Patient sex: F
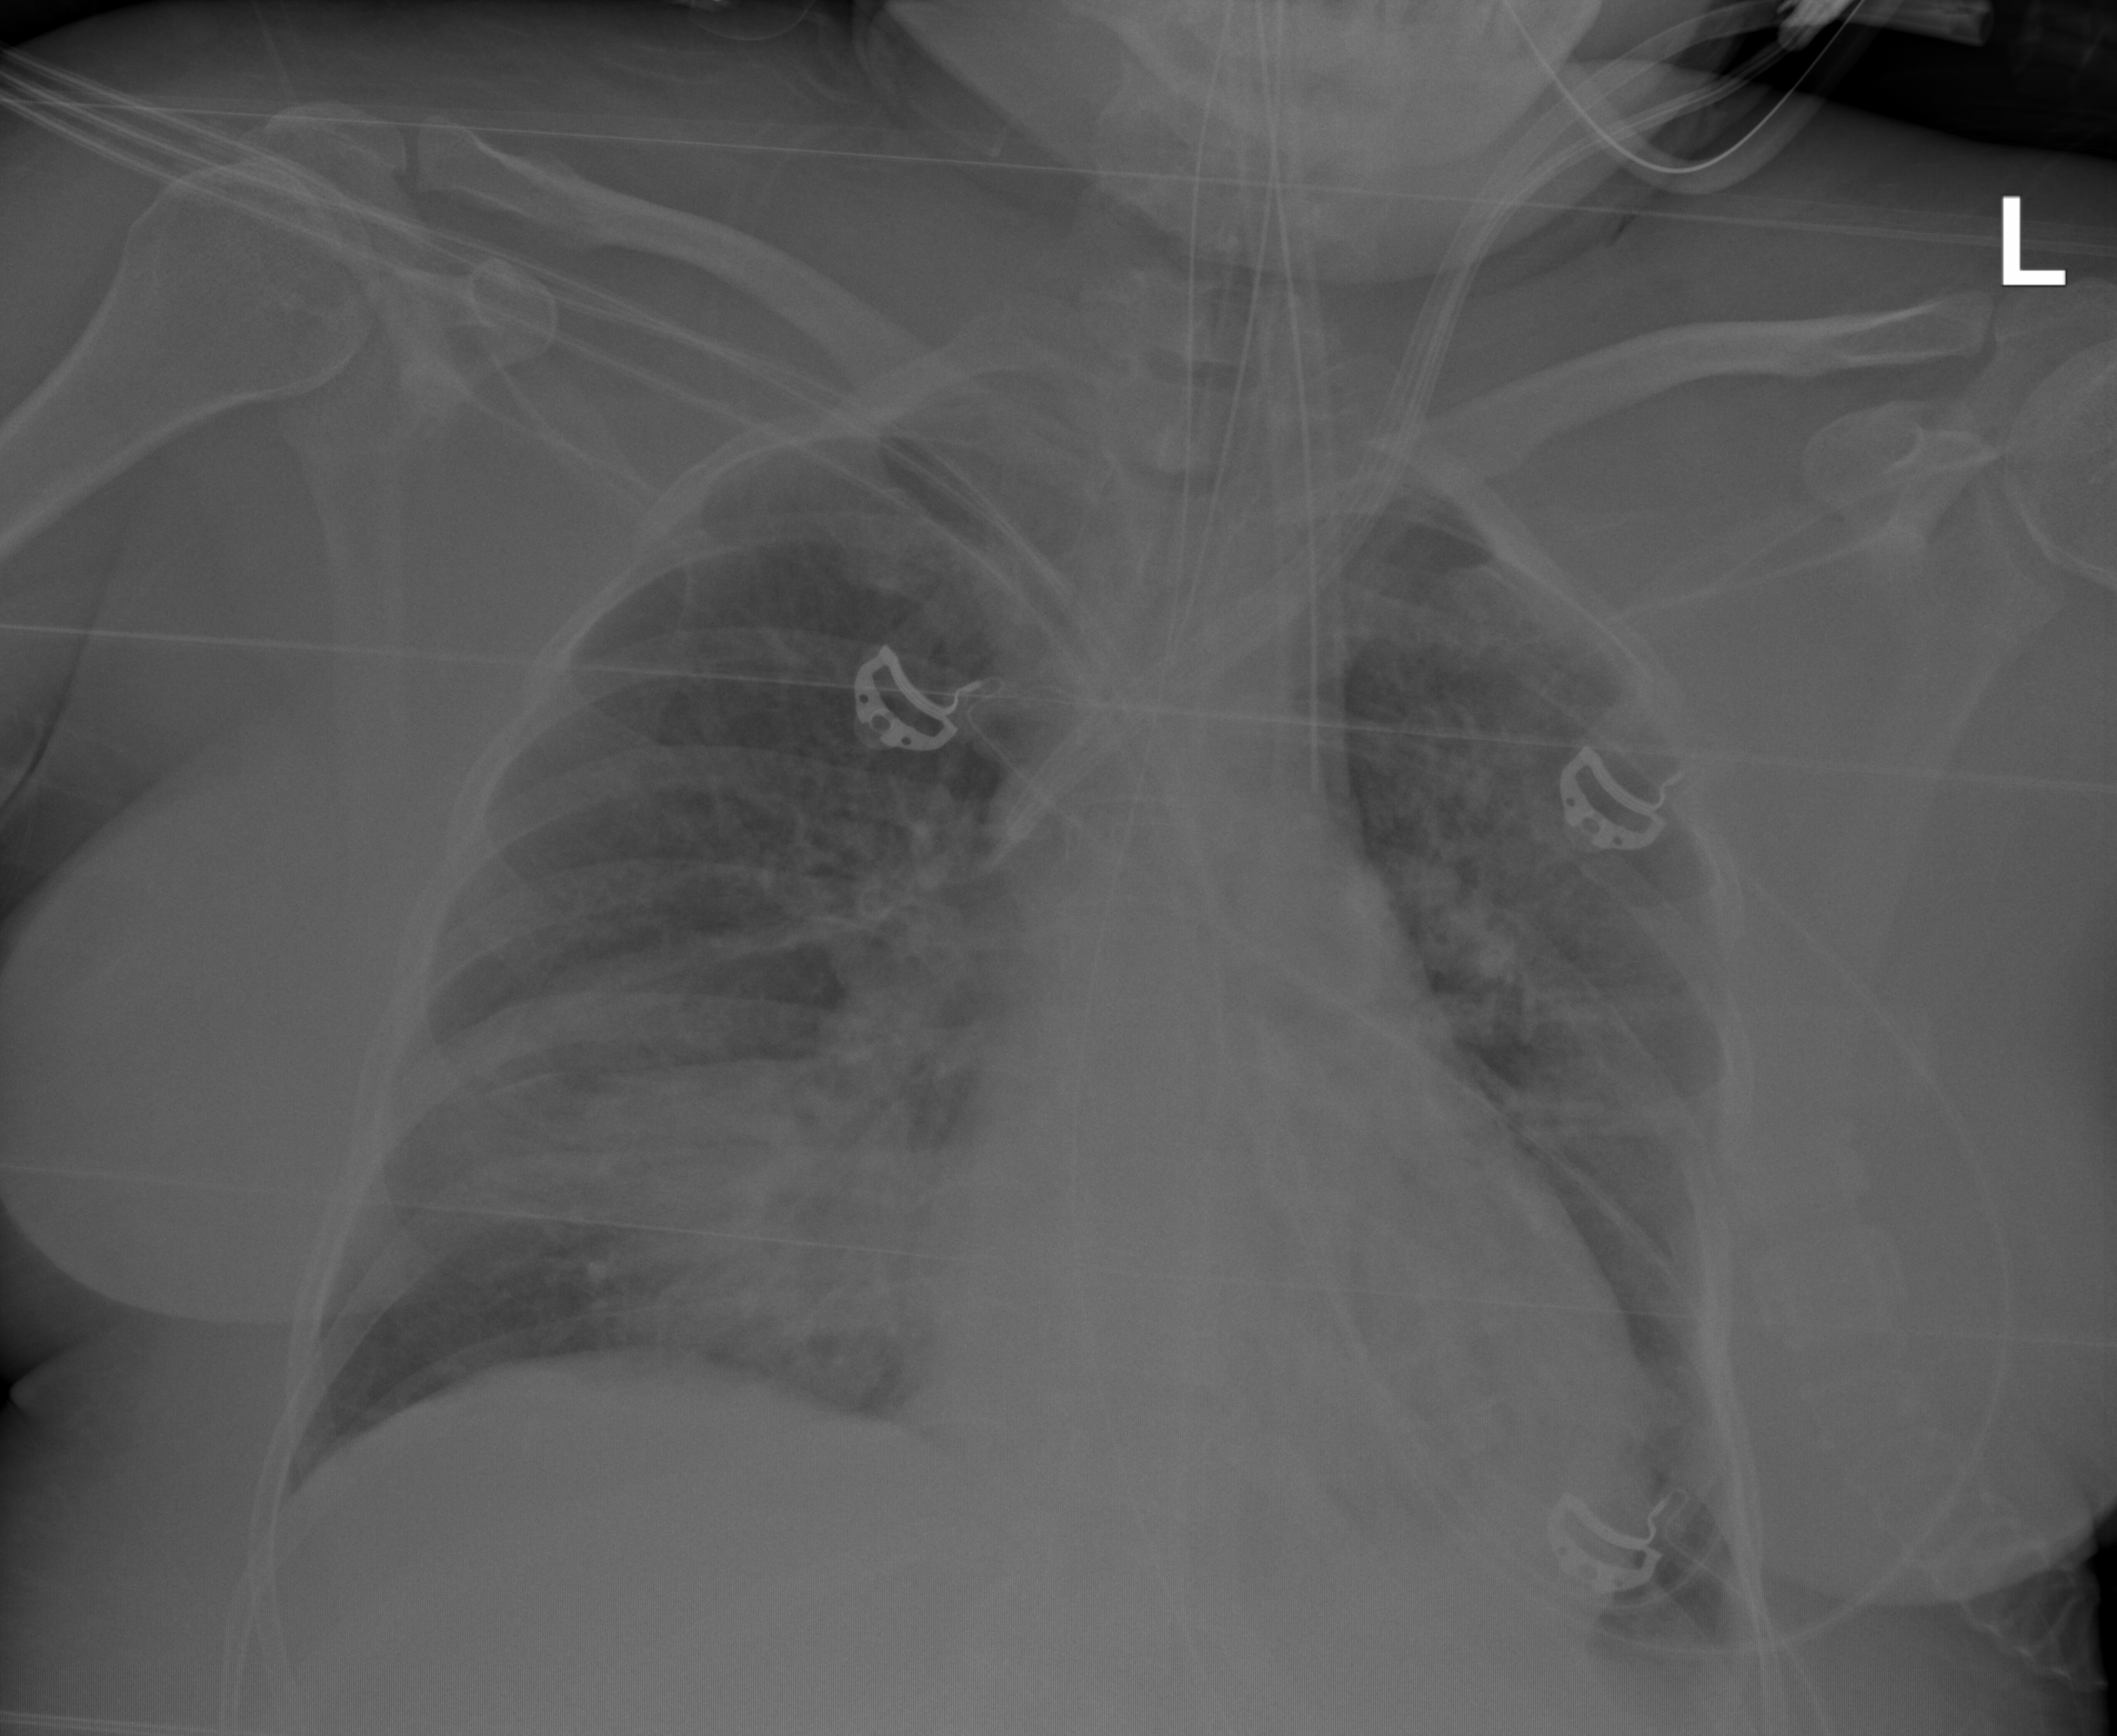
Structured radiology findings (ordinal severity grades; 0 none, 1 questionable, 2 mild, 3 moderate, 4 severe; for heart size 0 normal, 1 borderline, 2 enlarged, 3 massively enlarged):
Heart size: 1
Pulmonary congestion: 2
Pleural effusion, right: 0
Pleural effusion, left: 0
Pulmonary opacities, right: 2
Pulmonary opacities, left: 2
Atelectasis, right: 3
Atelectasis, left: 2